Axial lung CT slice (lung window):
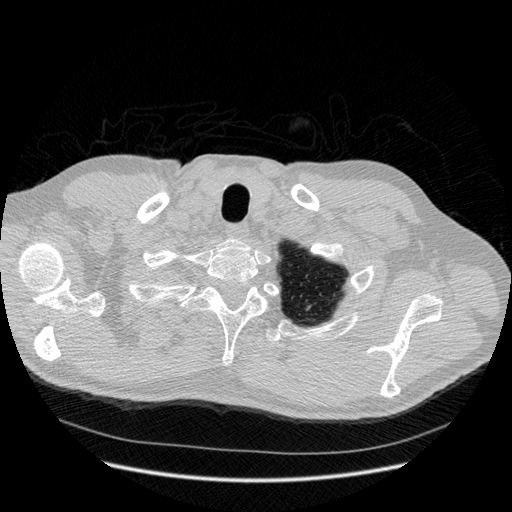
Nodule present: no